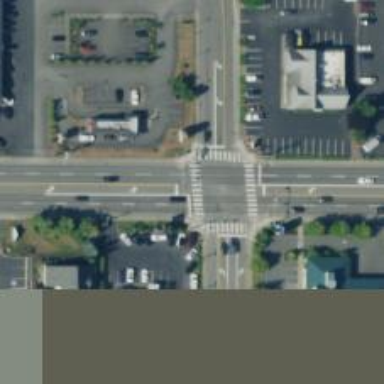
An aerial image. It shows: Crossing road.